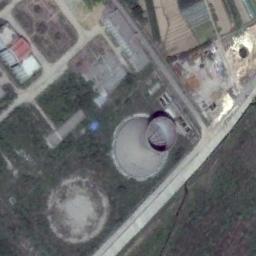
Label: thermal_power_station